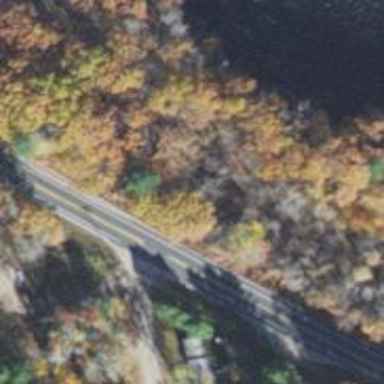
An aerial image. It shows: Abandoned railway bridge.